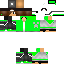
A male human skin with green skin, wearing brown long hair dressed in a green hoodie and black pants, featuring a closed mouth.